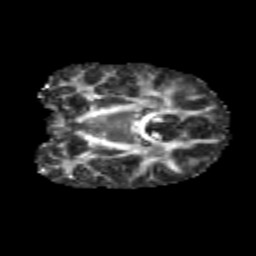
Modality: FA
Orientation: coronal
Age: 9
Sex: female
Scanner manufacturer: siemens
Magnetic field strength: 3 T
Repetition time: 3.8 s
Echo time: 0.07 s